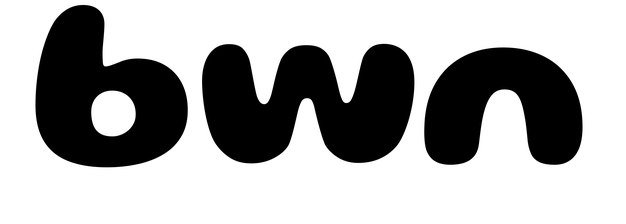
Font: Gluten_Bold